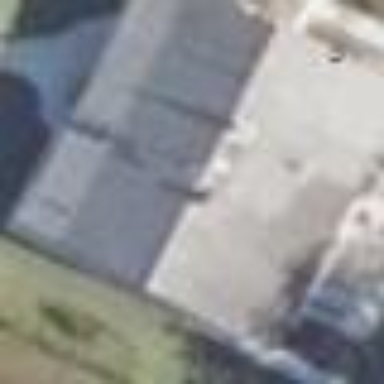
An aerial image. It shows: Detached building.